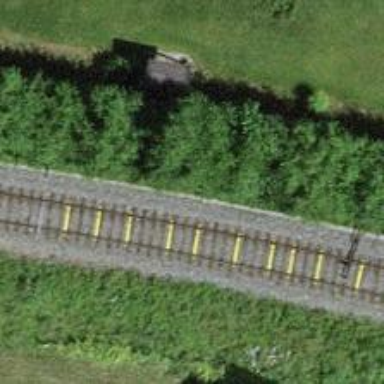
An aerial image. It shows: Railway track with contact lines for electrification.